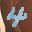
Label: 4